Breast ultrasound image
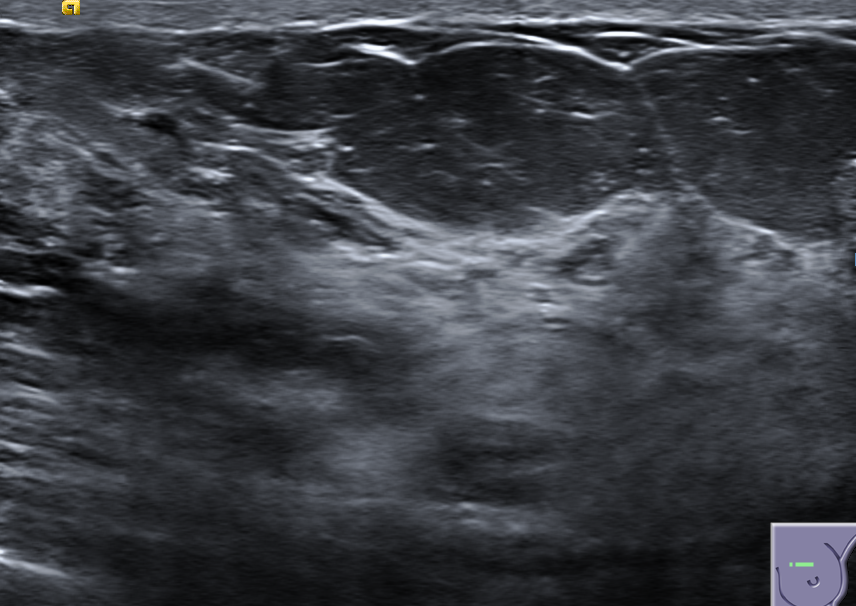
Diagnosis: normal